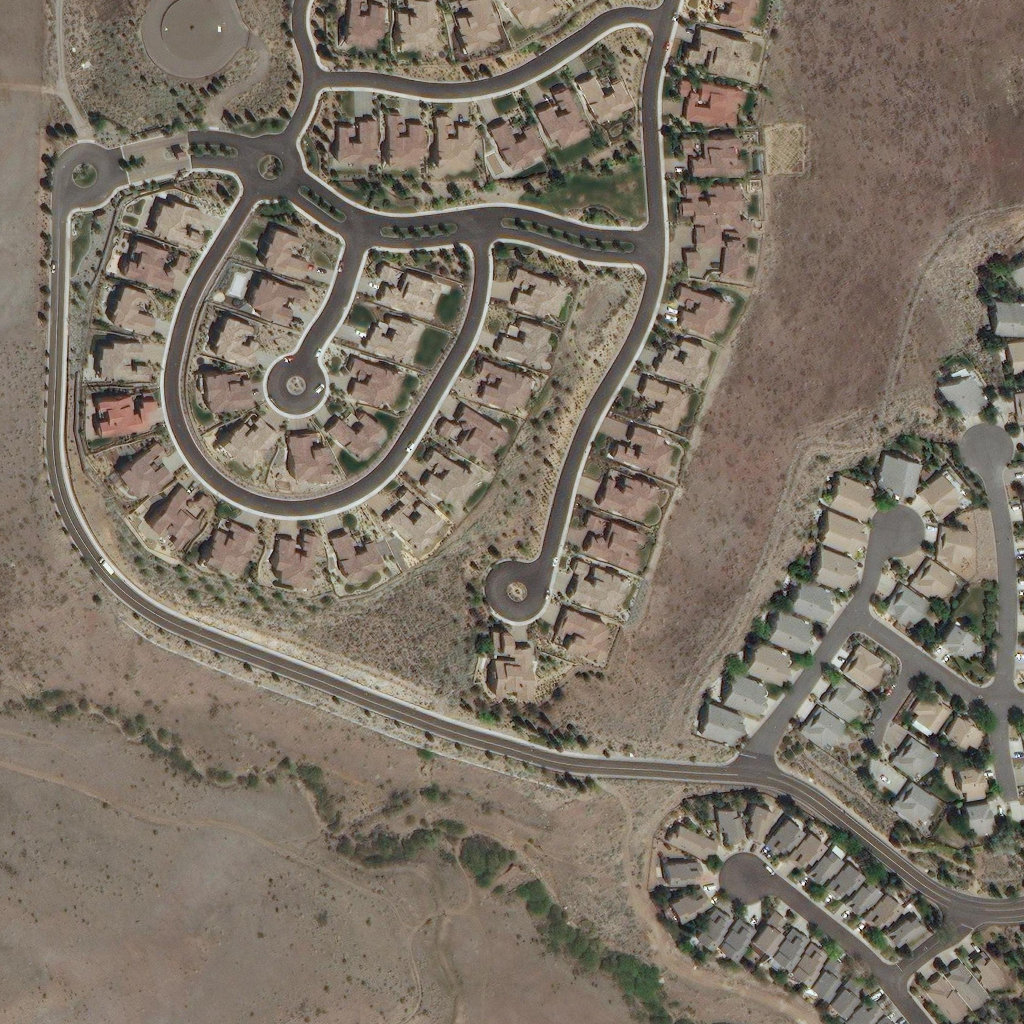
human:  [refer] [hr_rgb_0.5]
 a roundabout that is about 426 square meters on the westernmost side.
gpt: <box>[[5, 13, 11, 20, 0]]</box>